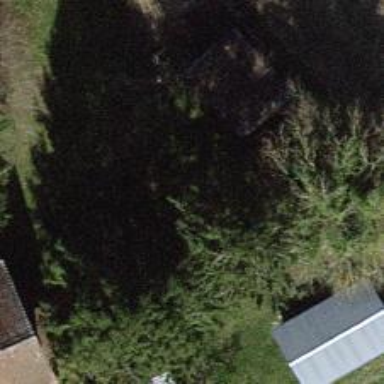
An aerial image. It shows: Garden filled with trees.